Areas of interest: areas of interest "Tangshan Nanhu International Golf Club"
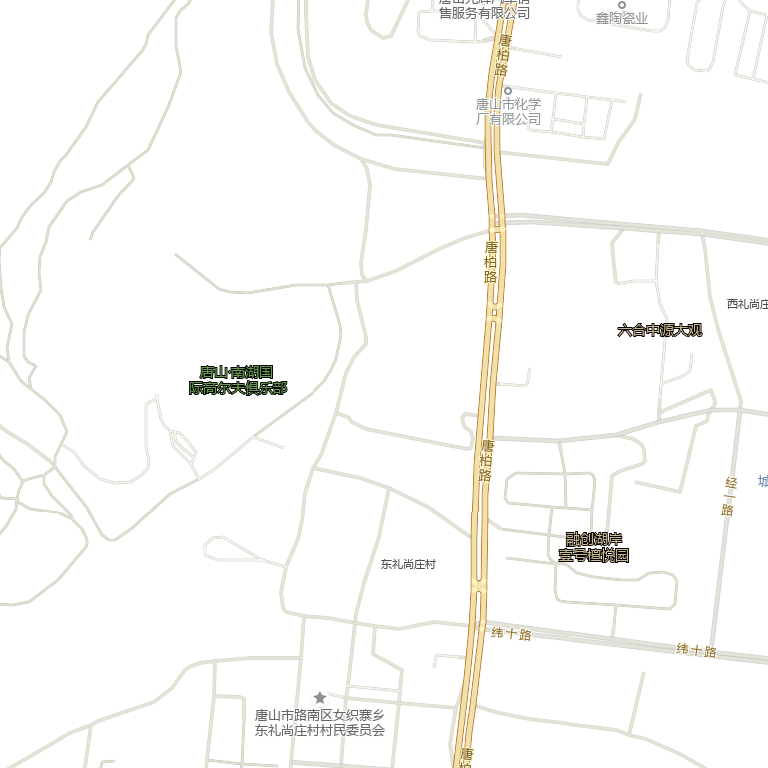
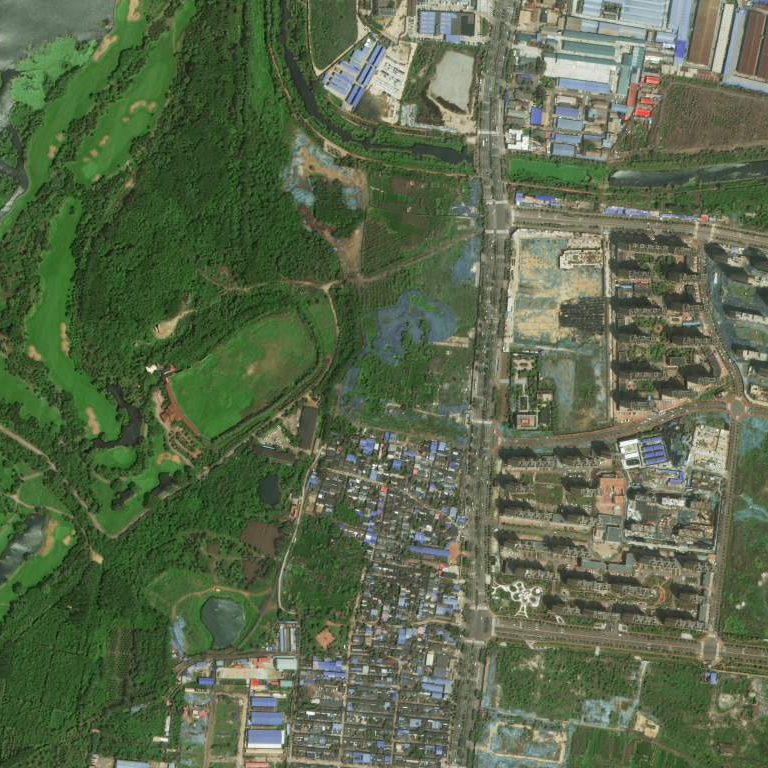